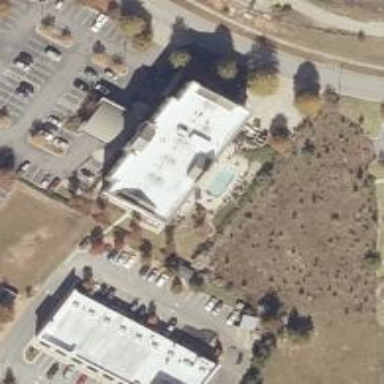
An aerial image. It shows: Hotel building.